Field crop: maize
Growth stage: 2
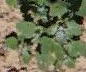
Species: chenopodium